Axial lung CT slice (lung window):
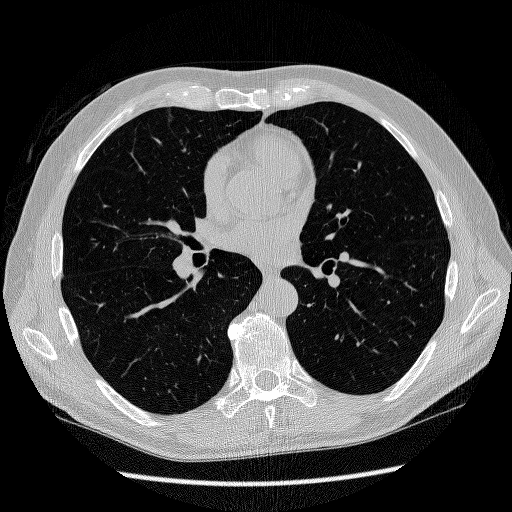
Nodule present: no